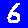
Digit: 6